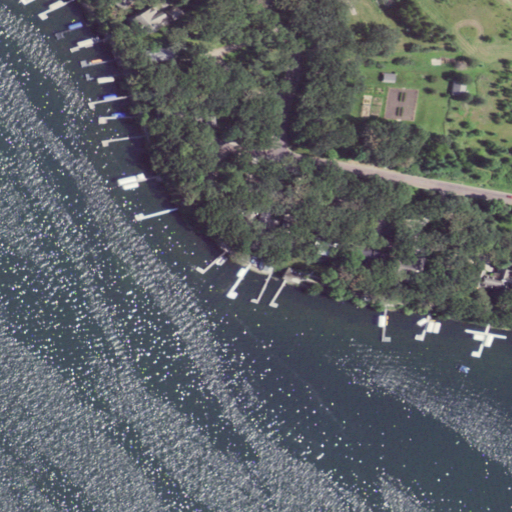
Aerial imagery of cape in Iowa named Colcord Point containing open water, grassland, open development, mixed forest, herbaceous wetlands, low intensity development, and shrub